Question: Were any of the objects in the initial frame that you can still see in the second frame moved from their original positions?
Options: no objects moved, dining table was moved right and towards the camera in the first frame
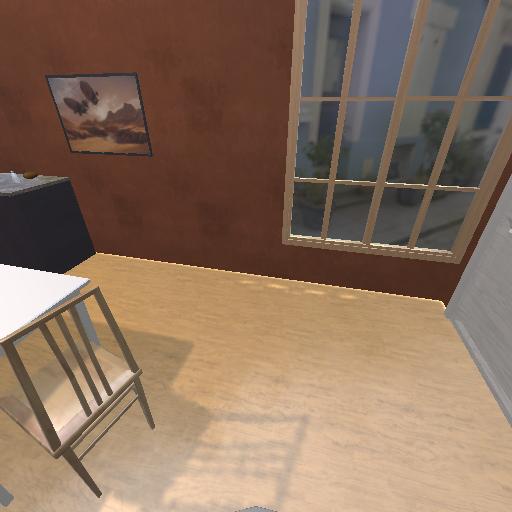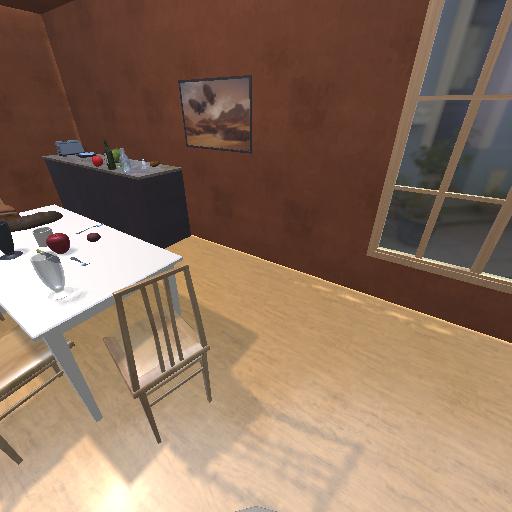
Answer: no objects moved